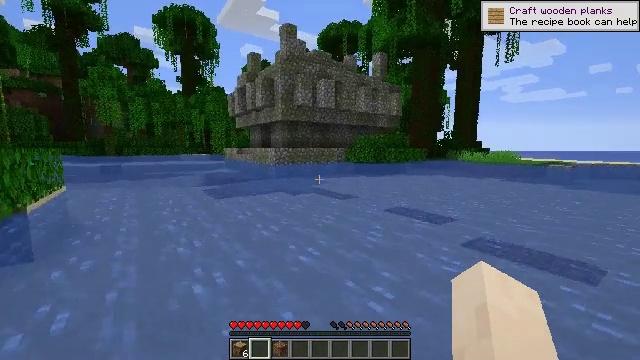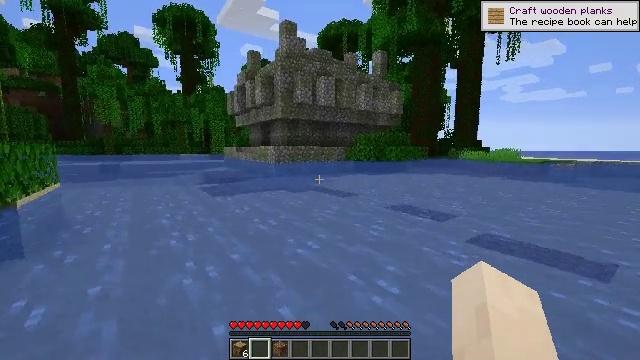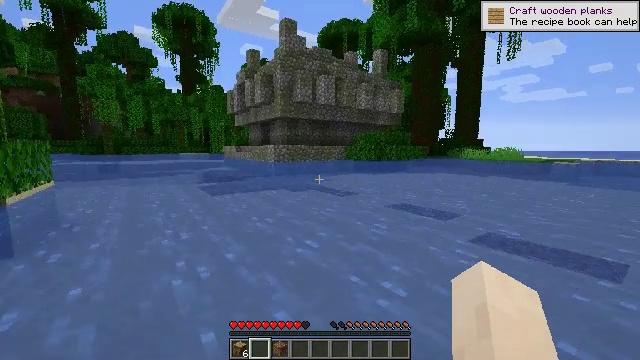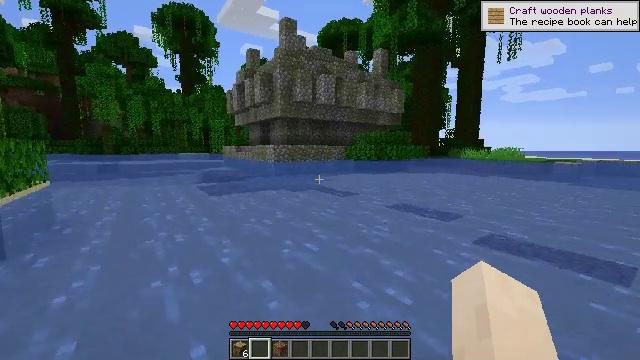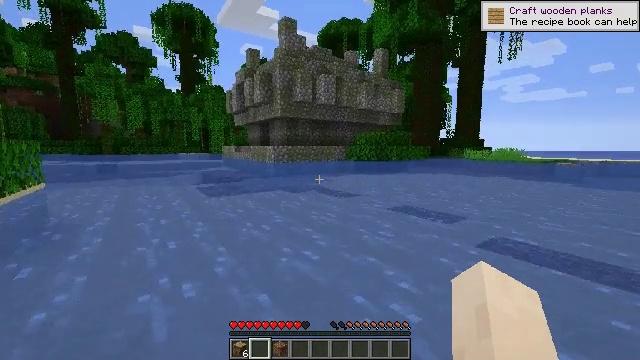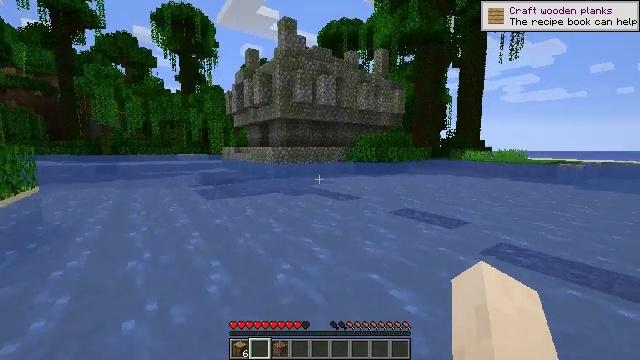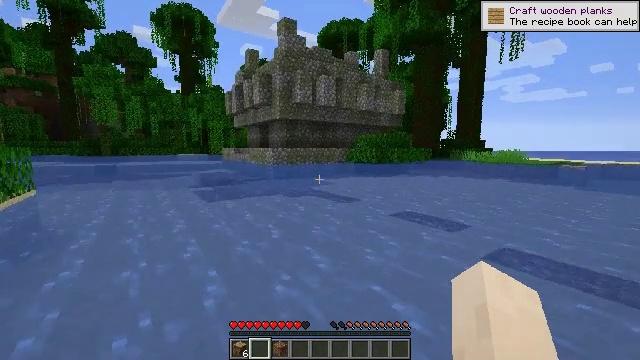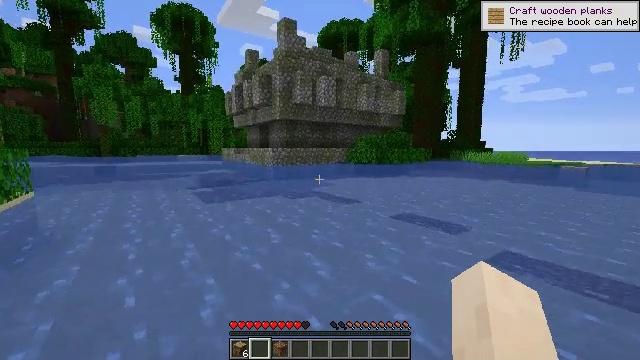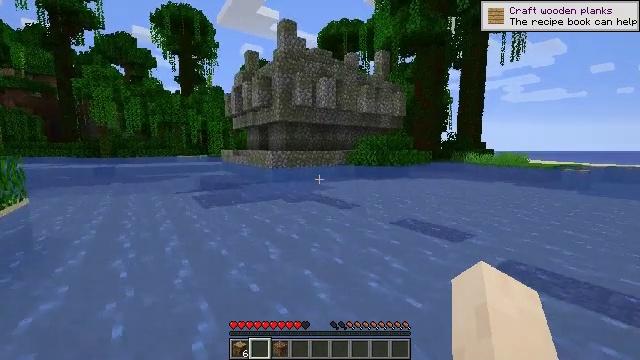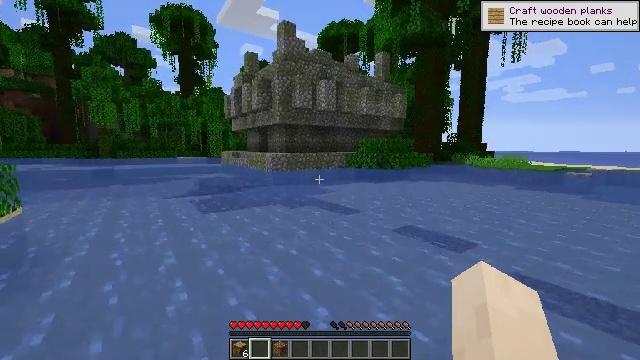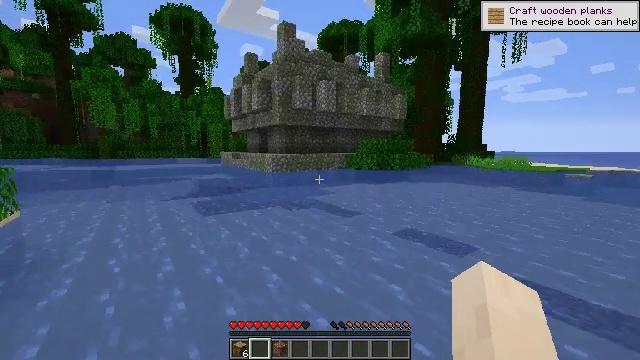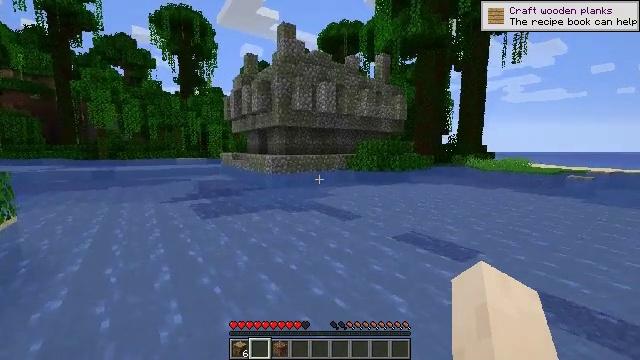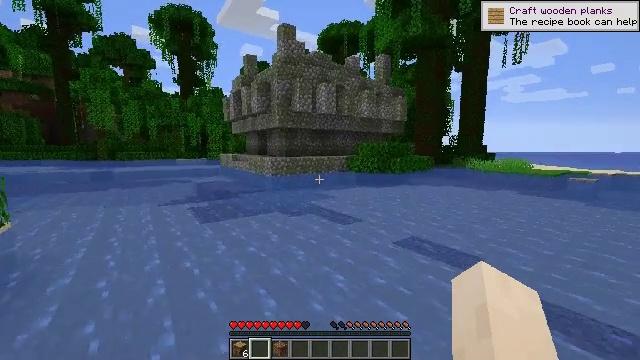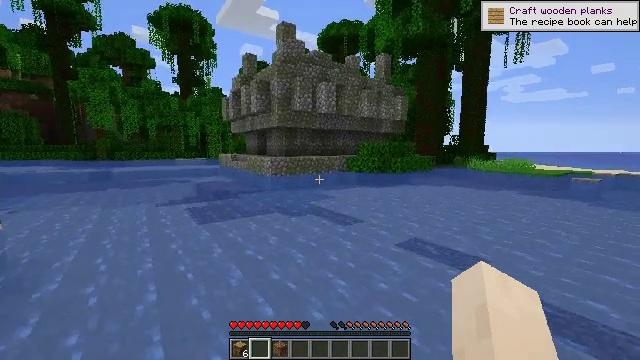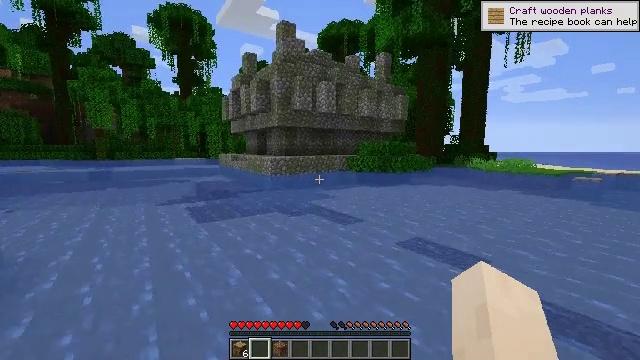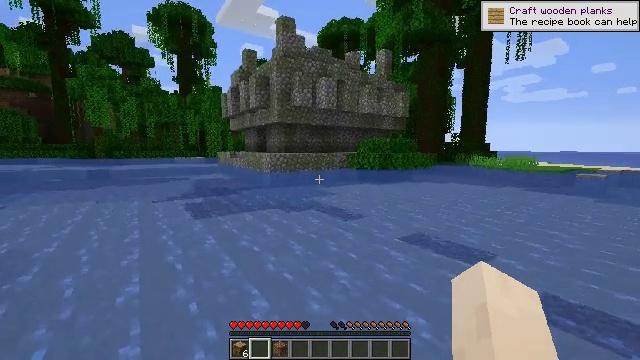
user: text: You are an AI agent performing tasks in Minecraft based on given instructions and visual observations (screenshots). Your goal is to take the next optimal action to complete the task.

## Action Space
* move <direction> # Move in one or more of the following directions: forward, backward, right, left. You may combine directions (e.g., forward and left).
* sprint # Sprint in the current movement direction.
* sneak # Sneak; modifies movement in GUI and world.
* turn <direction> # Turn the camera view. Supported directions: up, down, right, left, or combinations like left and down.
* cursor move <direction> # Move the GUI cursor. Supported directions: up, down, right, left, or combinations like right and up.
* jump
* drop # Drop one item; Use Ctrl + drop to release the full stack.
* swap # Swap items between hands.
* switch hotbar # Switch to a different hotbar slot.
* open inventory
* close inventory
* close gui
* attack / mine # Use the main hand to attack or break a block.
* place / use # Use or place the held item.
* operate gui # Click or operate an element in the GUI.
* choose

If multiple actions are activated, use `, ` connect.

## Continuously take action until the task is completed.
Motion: motion action
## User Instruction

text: Destroy the tripwire to deactivate the trap.
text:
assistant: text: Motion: move forward, jump
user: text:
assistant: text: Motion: move forward, jump
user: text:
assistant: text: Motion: move forward, jump
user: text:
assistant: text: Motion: move forward, jump
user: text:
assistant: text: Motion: move forward, jump
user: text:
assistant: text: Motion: move forward, jump
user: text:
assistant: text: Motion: move forward, jump
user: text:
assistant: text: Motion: move forward, jump
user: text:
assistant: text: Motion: move forward, jump
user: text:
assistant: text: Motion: move forward, jump
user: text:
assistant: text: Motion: move forward, jump
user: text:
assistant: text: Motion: move forward, jump
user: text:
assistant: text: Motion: move forward, jump
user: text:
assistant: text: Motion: move forward, jump
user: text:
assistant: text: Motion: move forward, jump
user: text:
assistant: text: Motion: move forward, jump
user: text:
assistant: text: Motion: move forward, jump
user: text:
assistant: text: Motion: move forward, jump
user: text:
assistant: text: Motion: move forward, jump
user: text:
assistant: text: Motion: move forward, jump
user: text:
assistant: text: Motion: move forward, jump
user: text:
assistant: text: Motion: move forward, jump
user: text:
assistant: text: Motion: move forward, jump
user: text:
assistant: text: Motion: move forward, jump
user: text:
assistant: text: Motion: move forward, jump
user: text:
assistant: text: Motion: move forward, jump
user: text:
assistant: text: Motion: move forward and move left, jump
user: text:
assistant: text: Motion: move forward and move left, jump
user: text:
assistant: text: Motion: move forward and move left, jump
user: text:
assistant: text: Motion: move forward and move left, jump